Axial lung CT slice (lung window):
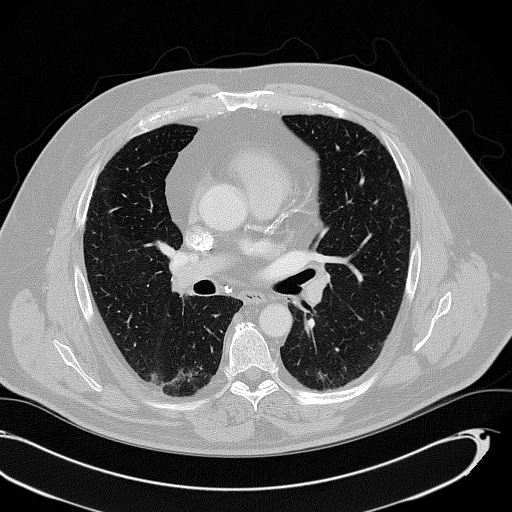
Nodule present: no